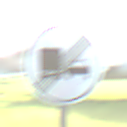
Verkehrszeichen: EndeUeberholverbotKraftfahrzeuge
Umgebung: Outdoor, Special
Tageszeit: SunriseSunset
Wetter: Clear
Licht: Natural
Jahreszeit: NotSpecified
Kontrast: MediumContrast